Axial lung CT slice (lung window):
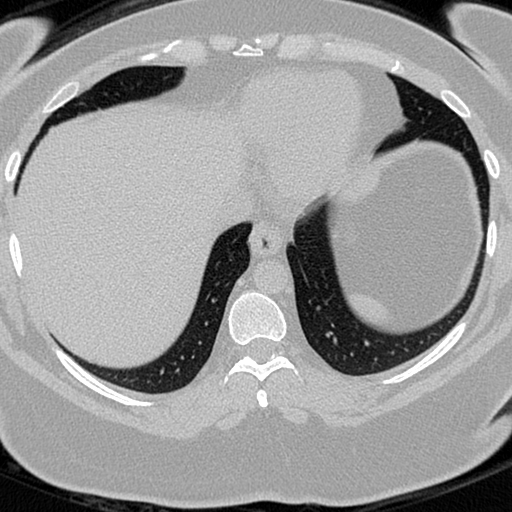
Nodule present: no